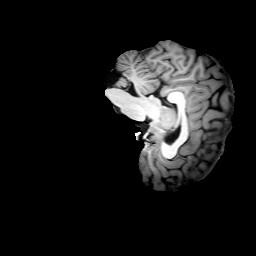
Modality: T1w
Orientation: sagittal
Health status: ill
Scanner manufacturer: siemens
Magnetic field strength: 3 T
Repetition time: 2 s
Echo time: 0.00303 s